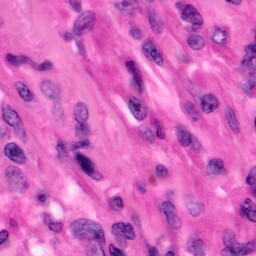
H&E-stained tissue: Pancreatic